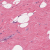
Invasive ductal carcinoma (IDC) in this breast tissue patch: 0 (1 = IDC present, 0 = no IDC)